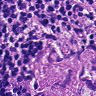
Metastatic tissue present: yes